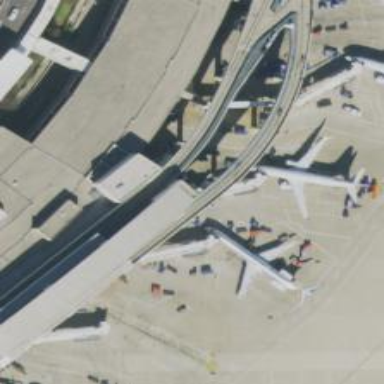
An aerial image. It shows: Airport gate.